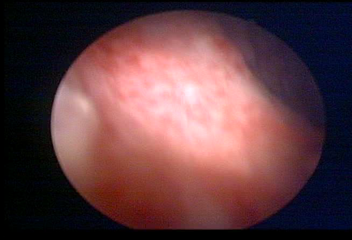
Modality: WLC
Class: Normal mucosa
Bladder cancer association: No